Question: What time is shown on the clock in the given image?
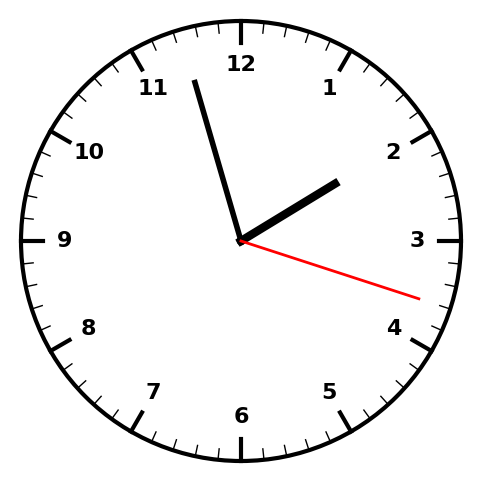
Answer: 01:57:18